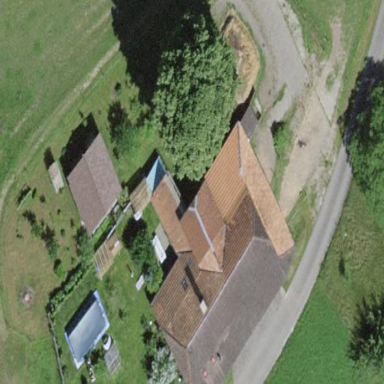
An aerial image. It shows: Farm building.